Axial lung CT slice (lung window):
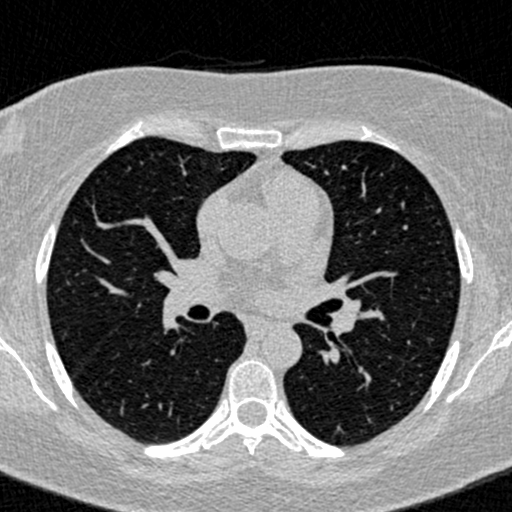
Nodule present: no